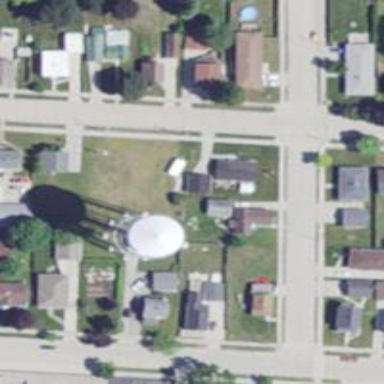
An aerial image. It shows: Water tower that is man-made.